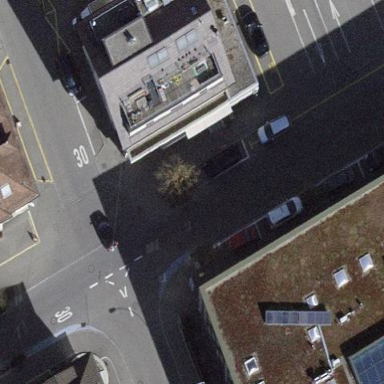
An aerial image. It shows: Parking lane.